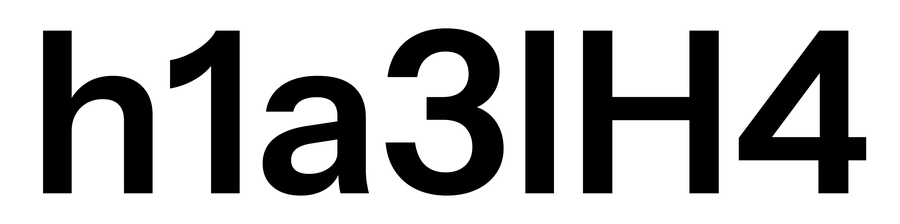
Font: InstrumentSans_SemiBold